Interaction volume radius: 5 \u00c5
Interaction volume height: 20 \u00c5
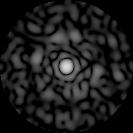
Disorder parameter: 0.8483